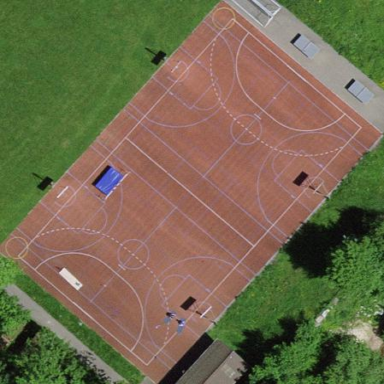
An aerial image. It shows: Tartan-surfaced pitch used for soccer and basketball.